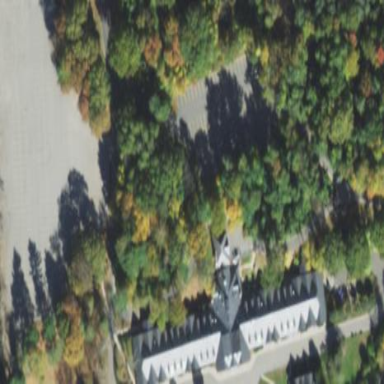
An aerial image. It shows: View of university building.